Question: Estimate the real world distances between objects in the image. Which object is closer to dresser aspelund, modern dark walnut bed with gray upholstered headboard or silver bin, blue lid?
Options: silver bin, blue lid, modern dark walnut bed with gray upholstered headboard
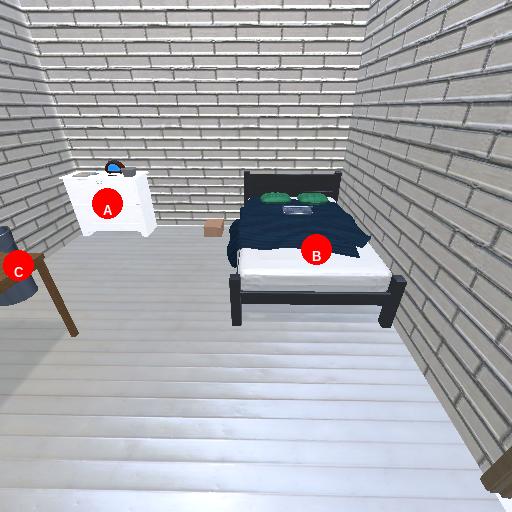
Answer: silver bin, blue lid